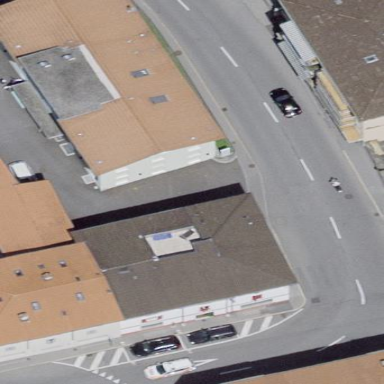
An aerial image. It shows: Ambulance station building.